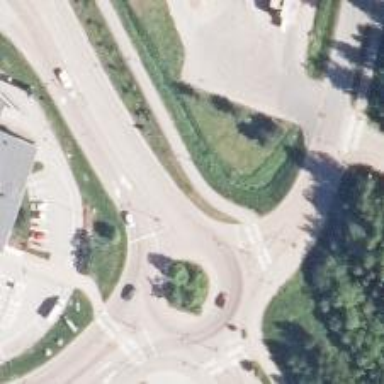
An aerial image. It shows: Tertiary road with asphalt surface leading to roundabout.